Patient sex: F
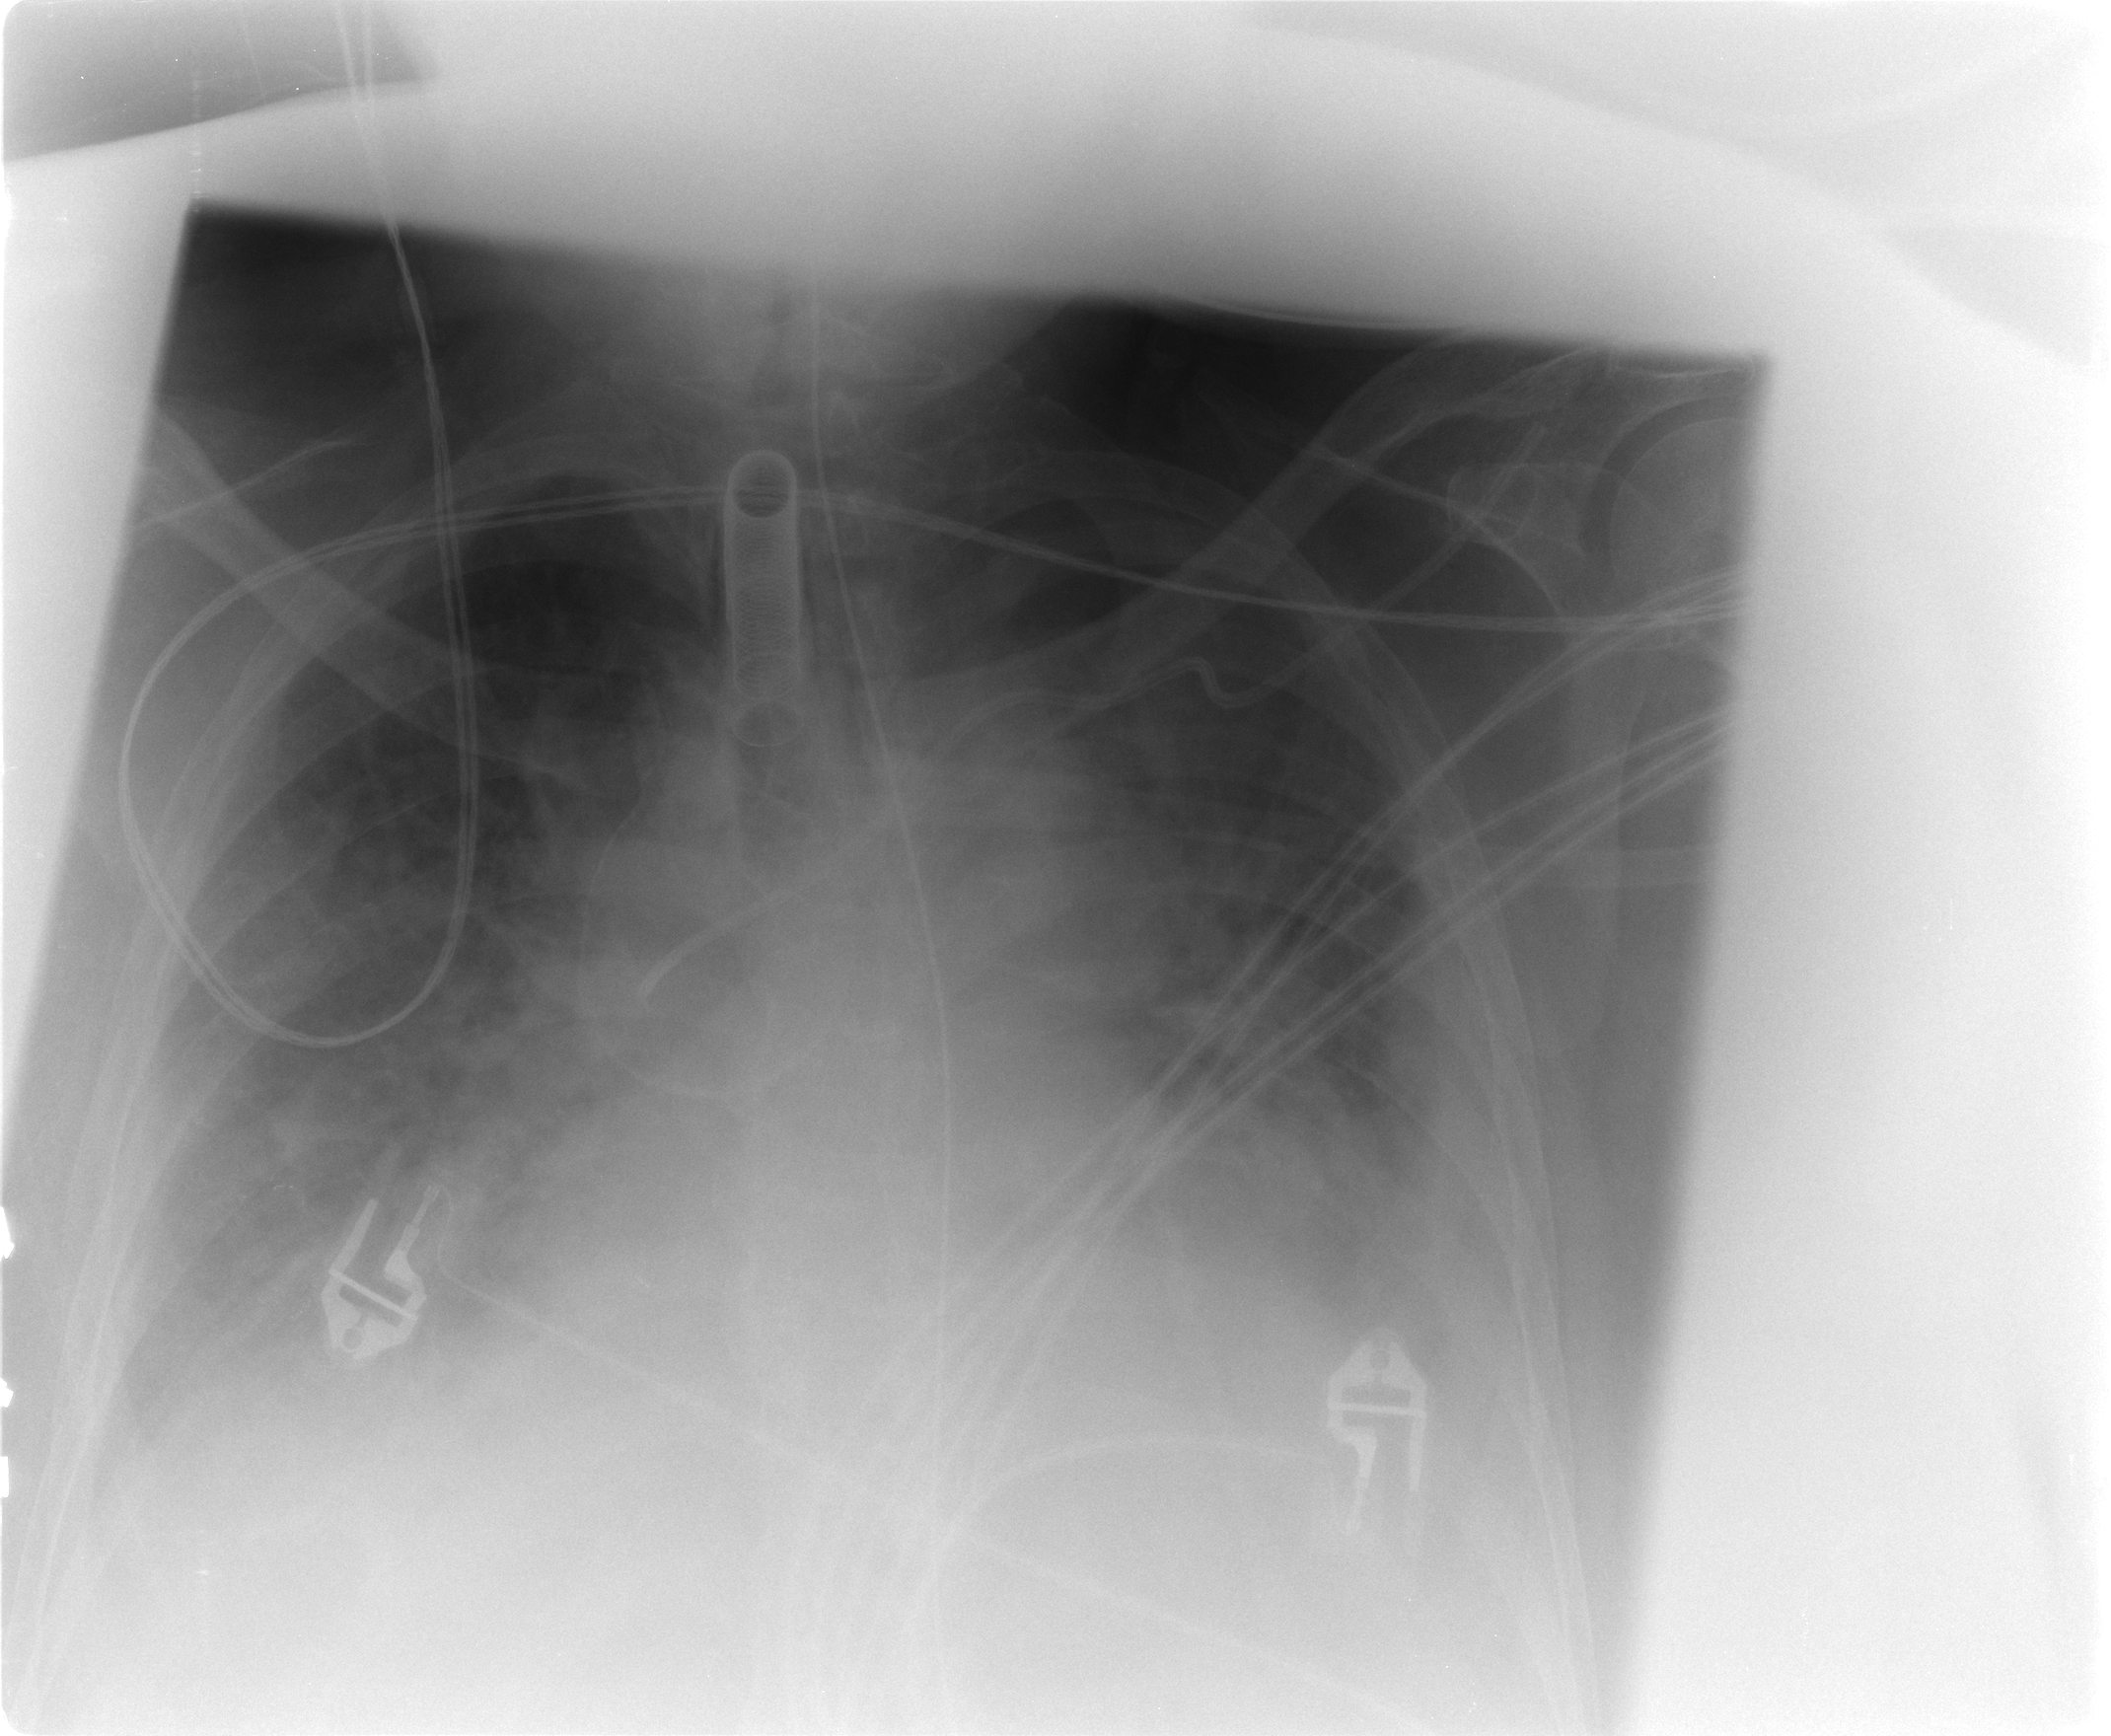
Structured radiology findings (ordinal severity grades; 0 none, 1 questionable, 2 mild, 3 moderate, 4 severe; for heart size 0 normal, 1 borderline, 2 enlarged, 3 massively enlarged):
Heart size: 2
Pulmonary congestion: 3
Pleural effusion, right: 2
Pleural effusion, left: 2
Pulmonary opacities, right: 2
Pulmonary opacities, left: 2
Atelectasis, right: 2
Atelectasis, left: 2